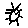
Label: sun